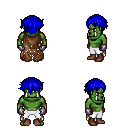
a pixel art fantasy rpg character, male body template, orc, green skin, brown tattered cape, white pants, blue short bangs hairstyle, metal gloves, brown shoes, four views (front, back, left, right), 2x2 character sprite sheet, small pixel art, hard edges, no anti-aliasing